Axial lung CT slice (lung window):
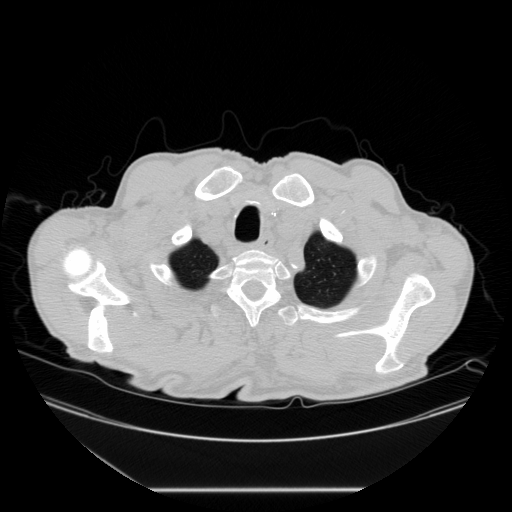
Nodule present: no